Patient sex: M
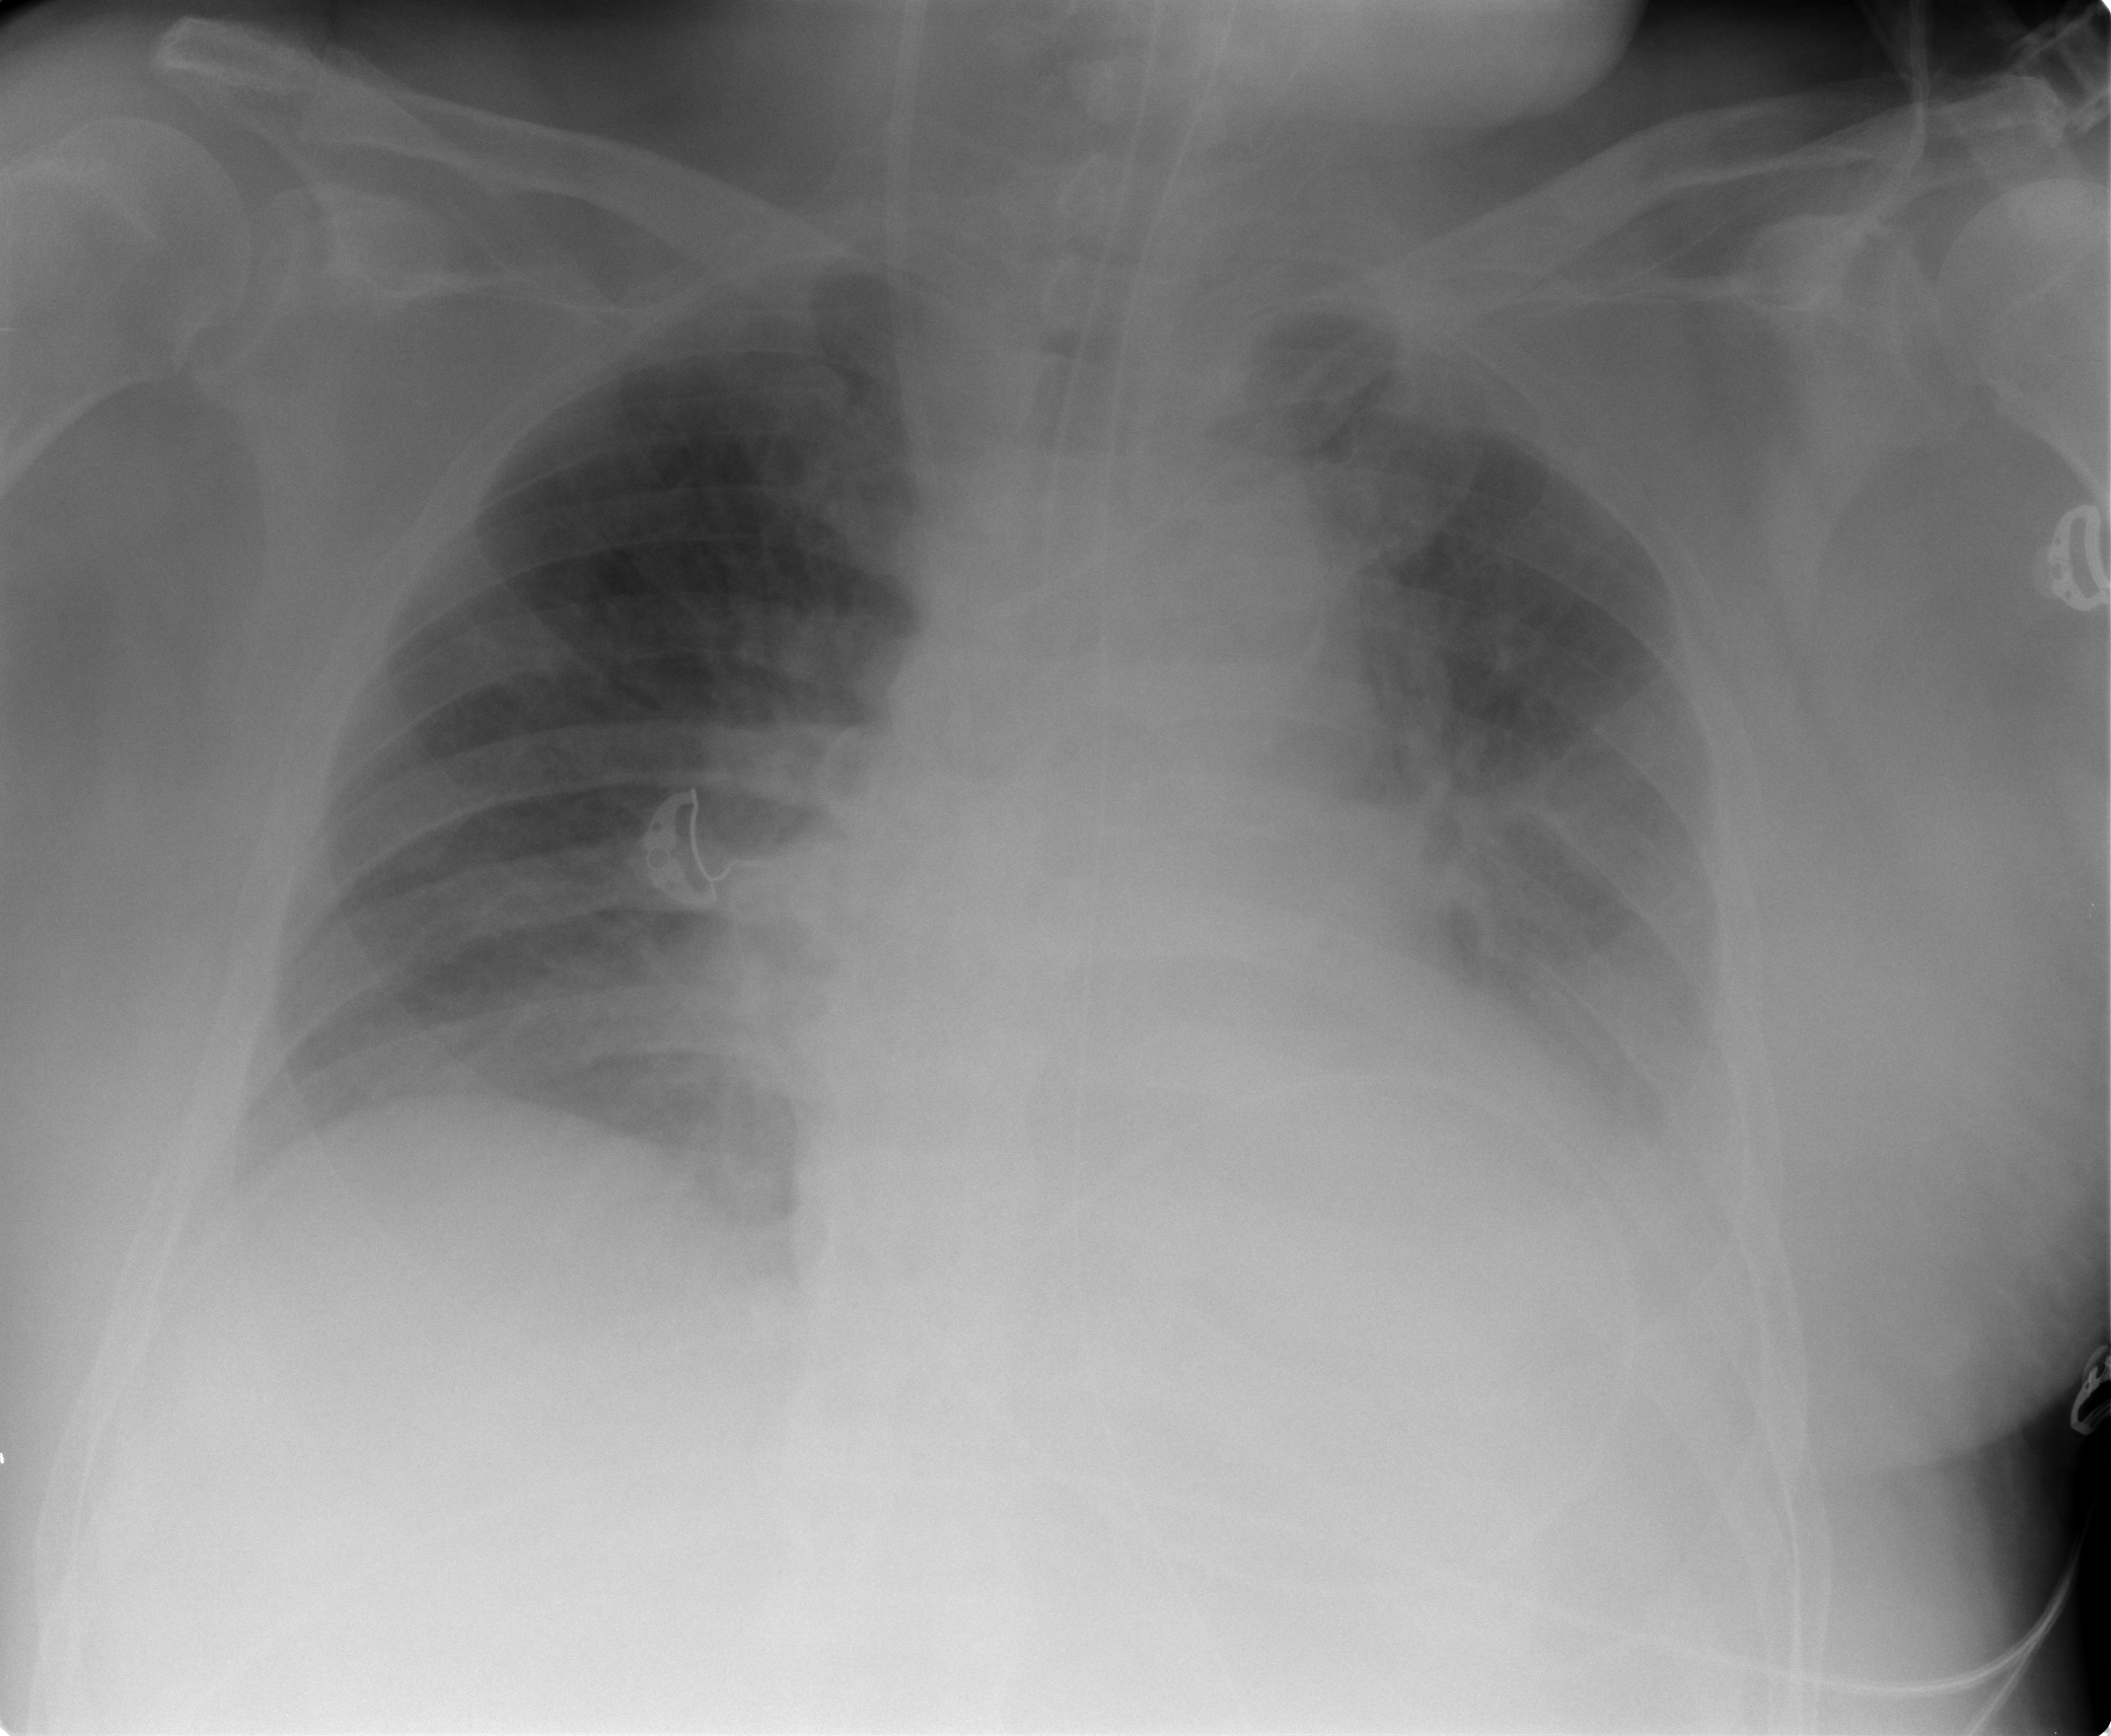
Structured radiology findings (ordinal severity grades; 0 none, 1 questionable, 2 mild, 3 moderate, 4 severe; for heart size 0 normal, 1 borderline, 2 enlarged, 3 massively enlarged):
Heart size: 1
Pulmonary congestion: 3
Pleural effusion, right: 2
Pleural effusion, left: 3
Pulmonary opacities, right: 0
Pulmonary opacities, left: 0
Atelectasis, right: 2
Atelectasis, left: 2